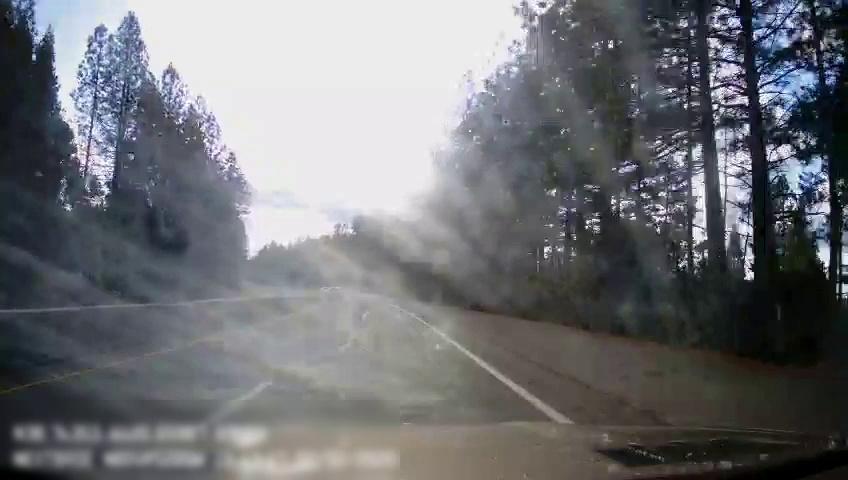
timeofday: Day
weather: Sunny
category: Drivable Space
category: Vehicles | SUV
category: Lanes | Alternate Lane
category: Lanes | Current Lane
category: Lanes | Alternate Lane